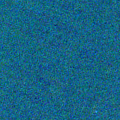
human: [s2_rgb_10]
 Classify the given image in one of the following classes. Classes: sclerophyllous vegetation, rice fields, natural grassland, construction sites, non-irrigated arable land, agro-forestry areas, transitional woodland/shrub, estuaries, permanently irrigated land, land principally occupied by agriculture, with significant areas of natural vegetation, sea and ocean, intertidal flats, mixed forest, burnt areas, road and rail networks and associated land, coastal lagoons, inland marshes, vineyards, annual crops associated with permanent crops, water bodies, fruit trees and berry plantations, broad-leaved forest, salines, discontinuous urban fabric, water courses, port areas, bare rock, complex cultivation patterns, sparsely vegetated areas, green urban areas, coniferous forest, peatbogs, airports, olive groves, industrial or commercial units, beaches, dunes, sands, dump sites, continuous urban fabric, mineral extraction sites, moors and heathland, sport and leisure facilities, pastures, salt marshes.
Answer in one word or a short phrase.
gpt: sea and ocean